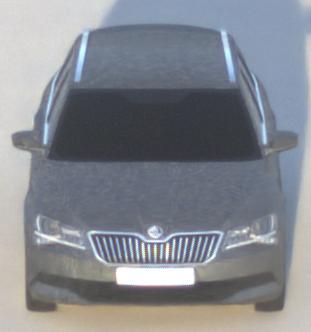
Make: Skoda
Model: Superb Combi 1.4 TSI
Detailed model: Superb (III) Combi
Model produced from: 2015/09
Model produced until: 2018/06
Doors: 5
Color: gray
Road condition: dry road
Daytime: sunrise or sunset
Contrast: low contrast